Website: lowes
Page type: customer-info-address
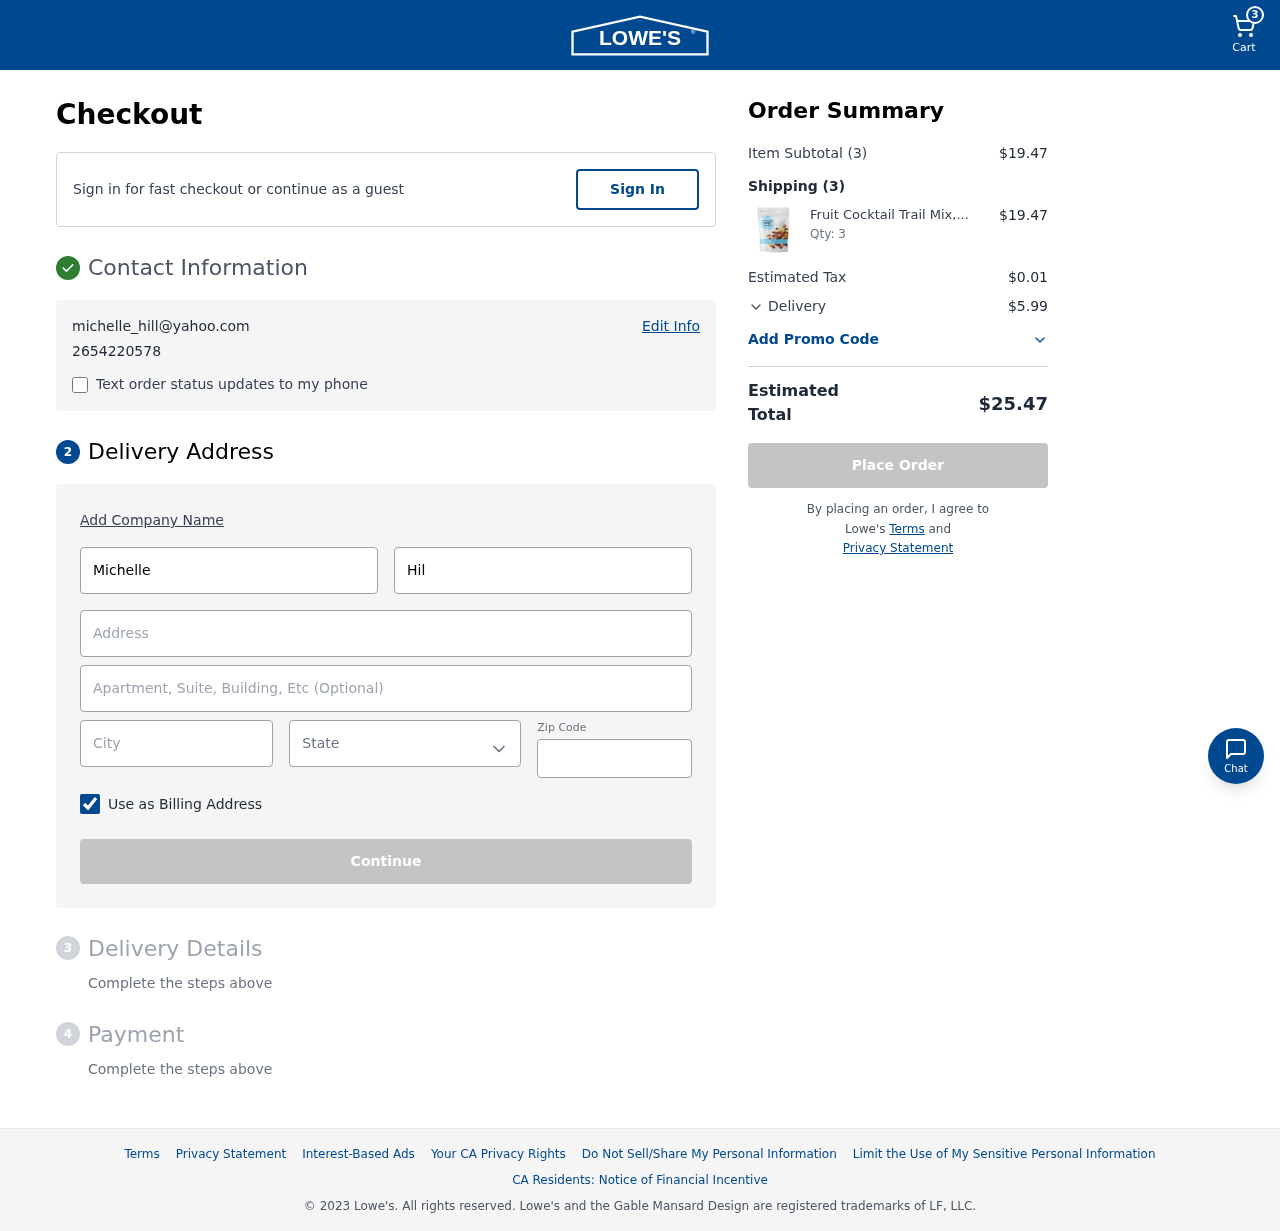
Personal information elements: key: PII_CITY
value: Parkchester
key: PII_EMAIL
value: michelle_hill@yahoo.com
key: PII_FIRSTNAME
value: Michelle
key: PII_LASTNAME
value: Hill
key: PII_PHONE
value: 2654220578
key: PII_POSTCODE
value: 44901
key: PII_STATE
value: South Carolina
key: PII_STREET
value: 1319 Burns Spurs
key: PII_STREET2
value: Suite 995
Product elements: key: PRODUCT1_NAME
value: Fruit Cocktail Trail Mix, 12oz
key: PRODUCT1_QUANTITY
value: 3
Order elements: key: ORDER_NUM_ITEMS
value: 3
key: ORDER_SUBTOTAL
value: $19.47
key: ORDER_NUM_ITEMS2
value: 3
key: ORDER_SUBTOTAL2
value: $19.47
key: ORDER_TAX
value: $0.01
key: ORDER_SHIPPING_COST
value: $5.99
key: ORDER_TOTAL
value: $25.47